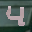
Label: 4